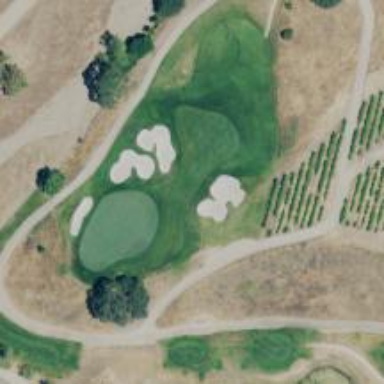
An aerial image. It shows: View of golf hole.